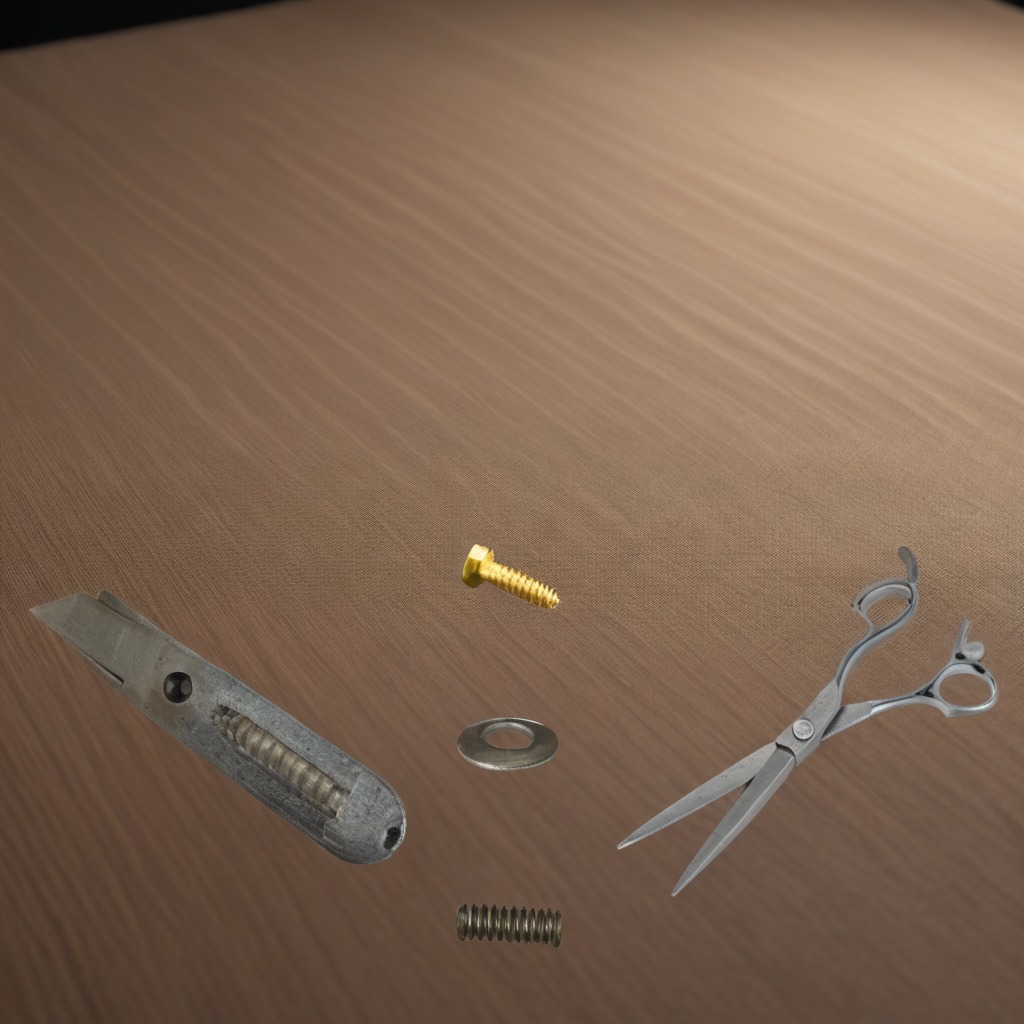
A utility knife, a flat metal washer, a metal machine screw, a coiled metal spring, and a pair of scissors are lying on the wooden table.